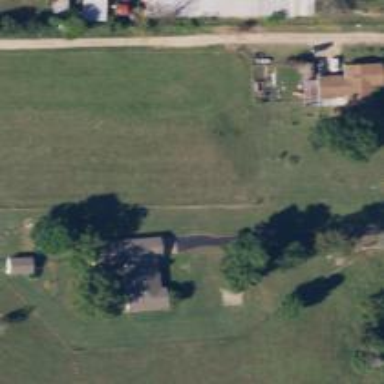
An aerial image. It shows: Driveway.